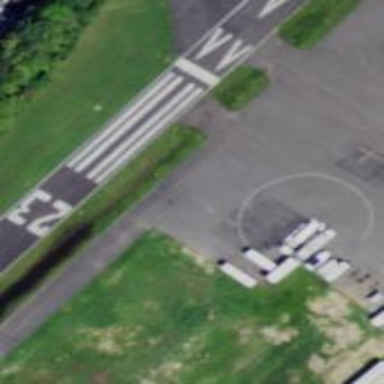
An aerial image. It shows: View of taxiway at the airport.